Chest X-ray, PA view. Patient: 36 years old, sex F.
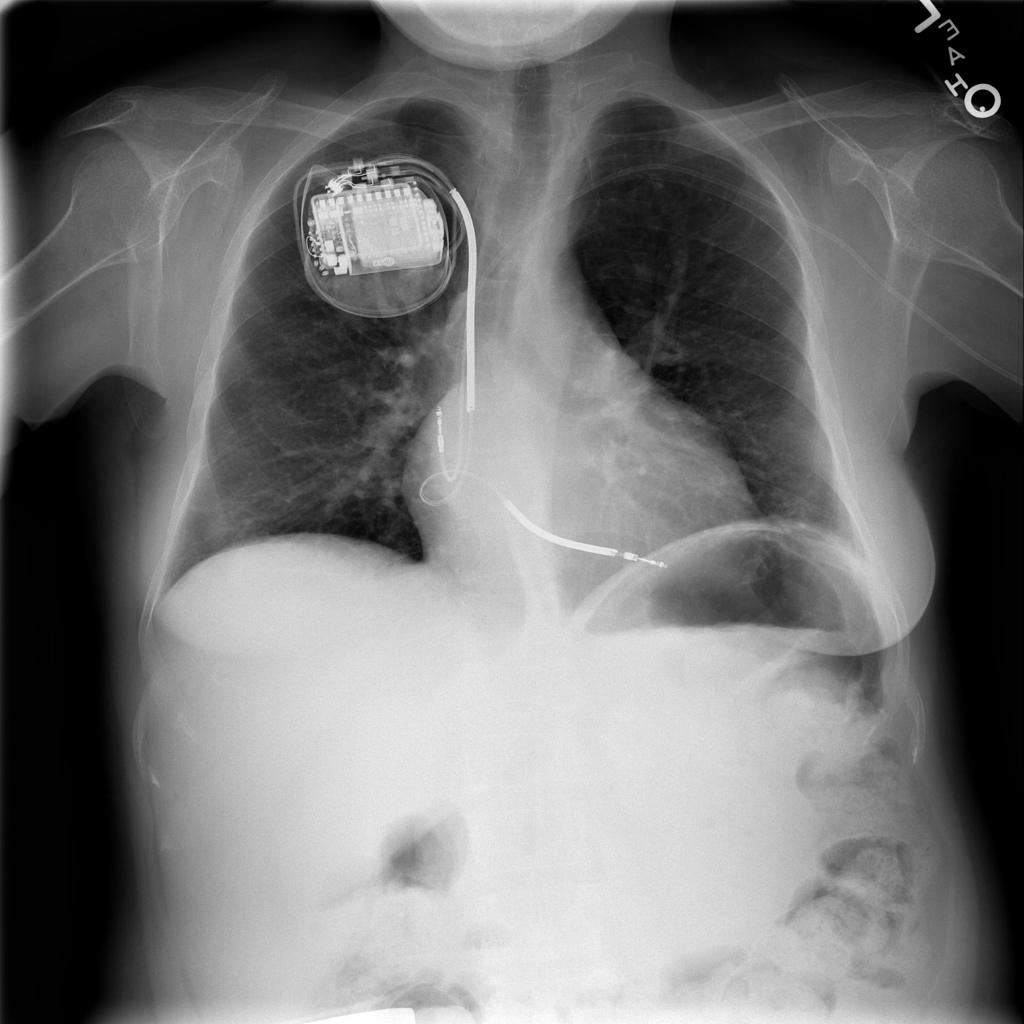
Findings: No Finding